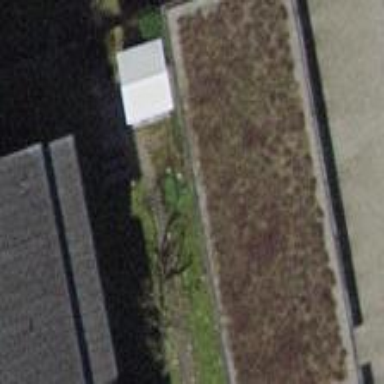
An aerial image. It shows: Garages with flat roofs.